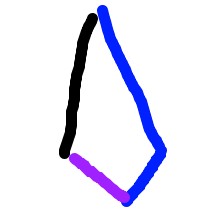
Shape: kite